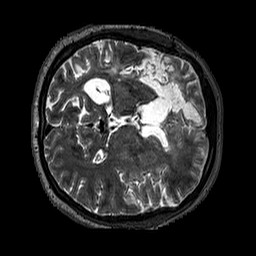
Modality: T2w
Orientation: axial
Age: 37
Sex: female
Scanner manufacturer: siemens
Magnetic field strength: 3 T
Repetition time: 3.2 s
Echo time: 0.567 s